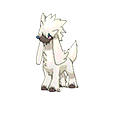
Pok\u00e9mon: furfrou